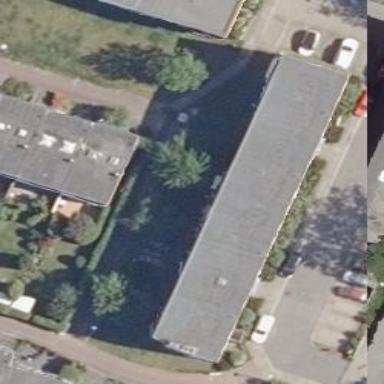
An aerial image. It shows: Flat-roofed apartment building.